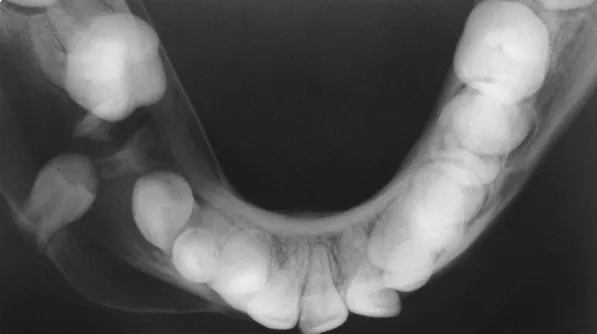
Occlusal radiograph showing expansion of buccal and lingual cortical plate.
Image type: radiology (x_ray)